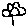
Label: flower